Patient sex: M
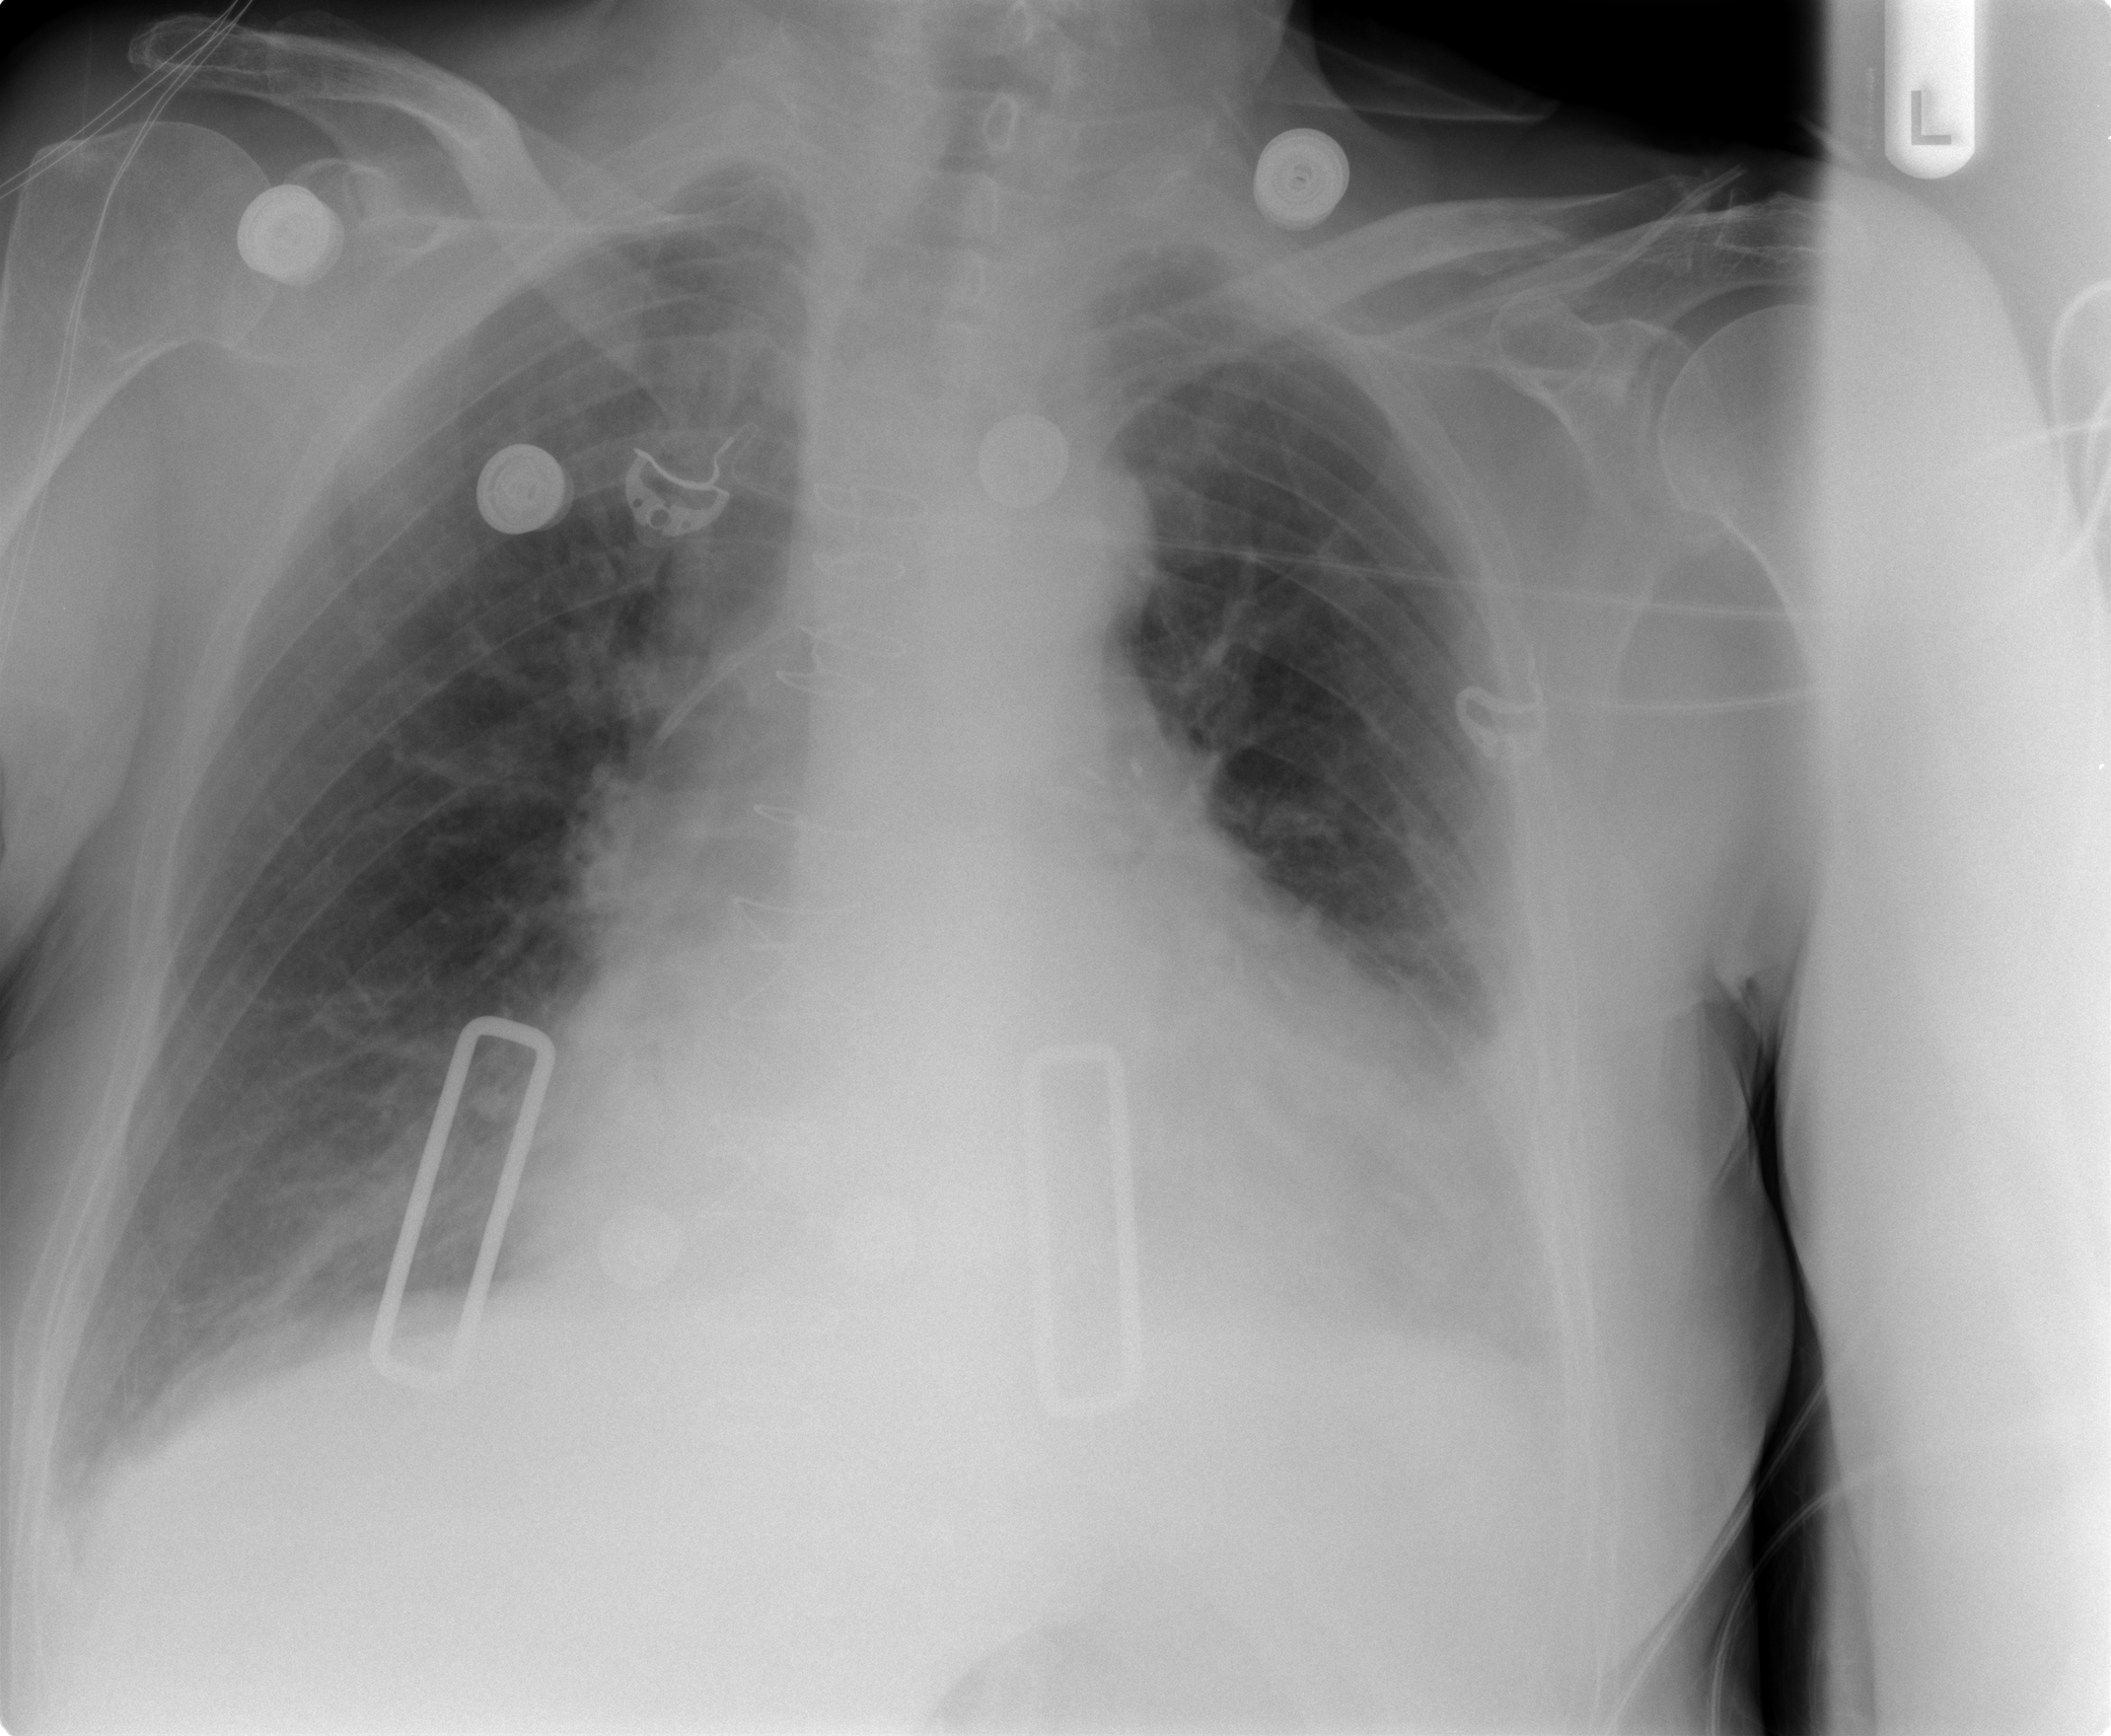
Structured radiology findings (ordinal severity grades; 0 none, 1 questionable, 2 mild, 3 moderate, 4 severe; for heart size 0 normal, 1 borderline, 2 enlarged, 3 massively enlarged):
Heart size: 2
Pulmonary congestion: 2
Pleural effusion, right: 1
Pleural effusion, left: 2
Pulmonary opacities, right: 1
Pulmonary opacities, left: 2
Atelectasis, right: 1
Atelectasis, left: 2